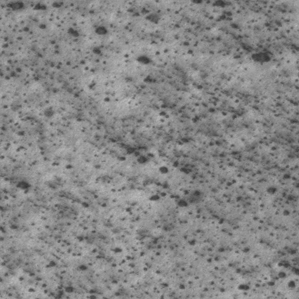
Label: frost